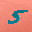
Label: 5